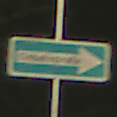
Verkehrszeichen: EinbahnstrasseRechtsweisend
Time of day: SunriseSunset
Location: Outdoor (Nature)
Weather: PartlyCloudy
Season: NotSpecified
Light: Natural